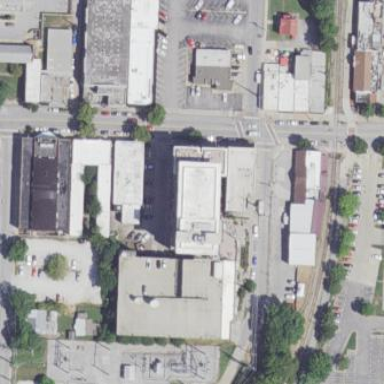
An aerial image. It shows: Commercial building.